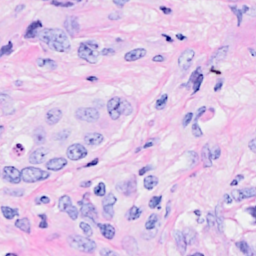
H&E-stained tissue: Breast